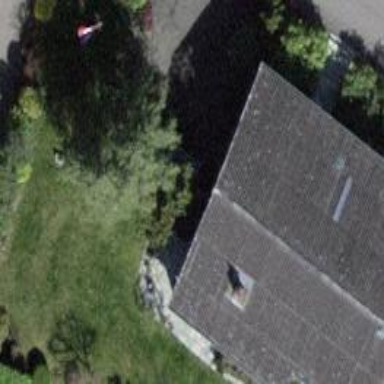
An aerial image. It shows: Building with tile roof.